Question: I have the following code:
'''
<script type="text/javascript">
// Load the Visualization API and the piechart package.
google.load('visualization', '1', {'packages':['corechart']});
// Set a callback to run when the Google Visualization API is loaded.
google.setOnLoadCallback(drawChart);
function drawChart() {
// Create our data table out of JSON data loaded from server.
// var data = new google.visualization.DataTable('<>');
var data = google.visualization.arrayToDataTable([['Generation', 'Descendants'],[0,300], [85,300],[125,0] ]);
var options = {
title: 'Derating chart',
// Draw a trendline for data series 0.
lineWidth: 2,
hAxis: {title: 'Temperature [degC]', titleTextStyle: {color: 'black'}, logScale: false},
vAxis: {
title: "Irms [A]",
maxValue:8
},
pointSize:5
};
// Instantiate and draw our chart, passing in some options.
// Do not forget to check your div ID
var chart = new google.visualization.ScatterChart(document.getElementById('chart_div'));
chart.draw(data, options);
}
</script>
'''

It's quite simple, but I have the following problem:
- In my chart I have 3 points, is it possible to interpolate the values between that points? I need to display the values between them when you put the mouse over the line
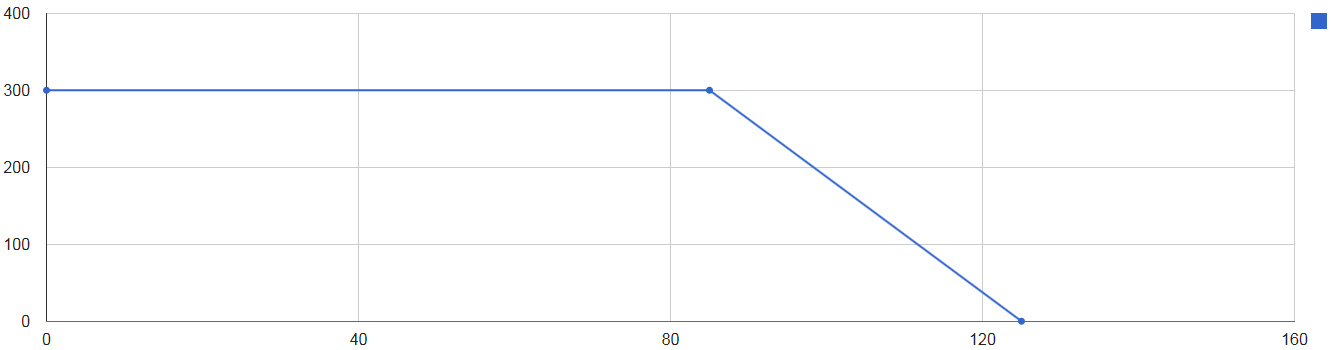
Answer: There should be an option for this... but checking forums and documentation have found none. Closest to this is using a trendline, but values don't match your line. So your only way is doing something manually. Here is a workaround I made using jquery :
'''
//you need to have in options tooltip:{isHtml:true} for this to work
google.visualization.events.addListener(chart, 'ready', function(){
$('#chart_div svg path').mousemove(function(e){
$('.google-visualization-tooltip').remove(); // remove previous tooltips
var x=e.offsetX; // get x coordinate
var y=e.offsetY; //get y coordinate
var xValue= Math.round(chart.getChartLayoutInterface().getHAxisValue(x)); // get chart x value at coordinate
var yValue=Math.round( chart.getChartLayoutInterface().getVAxisValue(y)); // get chart y value at coordinate
// create tooltip
var tootlip = $('<div class= "google-visualization-tooltip"><ul class="google-visualization-tooltip-item-list"><li class="google-visualization-tooltip-item"><span >X : '+xValue+'</span></li><li class="google-visualization-tooltip-item"><span>Y : '+yValue+'</span></li></ul></div>');
tootlip.css({position:'absolute', left:(x+20)+'px', top:(y-100)+'px', width:'100px', height:'70px'}) // set tooltip position
$('#chart_div').append(tootlip); // add tooltip to chart
})
$('#chart_div svg path').mouseout(function(e){
$('.google-visualization-tooltip').remove();
})
})
'''
Full fiddle: <URL>
Note: without the mouseout it works better, but tooltip stays until next mouseover